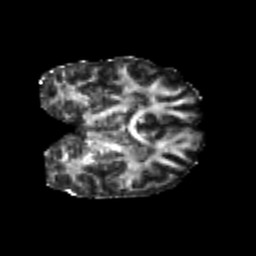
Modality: FA
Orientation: coronal
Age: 25
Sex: female
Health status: healthy
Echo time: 0.074 s